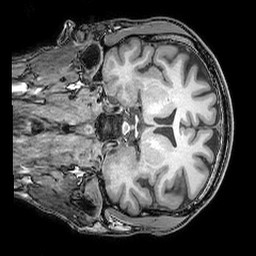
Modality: T1w
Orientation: coronal
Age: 33
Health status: ill
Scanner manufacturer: philips
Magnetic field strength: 3 T
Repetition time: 0.007 s
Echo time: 0.003501 s